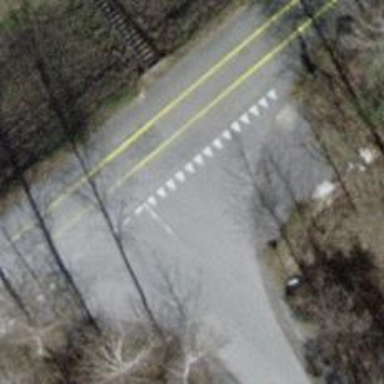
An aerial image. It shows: Road with "give way" sign.